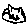
Label: cat